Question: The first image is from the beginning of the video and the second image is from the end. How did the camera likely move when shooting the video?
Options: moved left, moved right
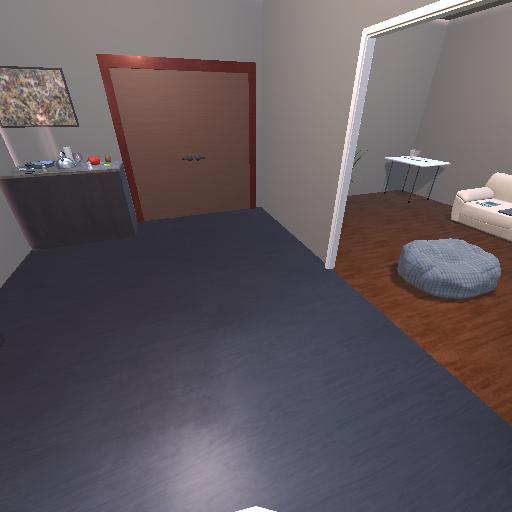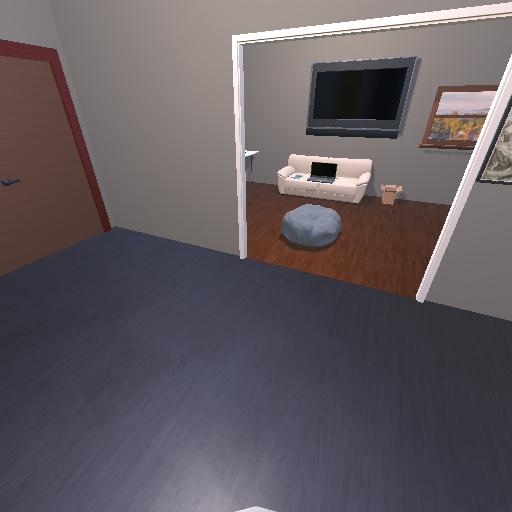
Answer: moved left